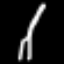
Label: fork